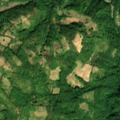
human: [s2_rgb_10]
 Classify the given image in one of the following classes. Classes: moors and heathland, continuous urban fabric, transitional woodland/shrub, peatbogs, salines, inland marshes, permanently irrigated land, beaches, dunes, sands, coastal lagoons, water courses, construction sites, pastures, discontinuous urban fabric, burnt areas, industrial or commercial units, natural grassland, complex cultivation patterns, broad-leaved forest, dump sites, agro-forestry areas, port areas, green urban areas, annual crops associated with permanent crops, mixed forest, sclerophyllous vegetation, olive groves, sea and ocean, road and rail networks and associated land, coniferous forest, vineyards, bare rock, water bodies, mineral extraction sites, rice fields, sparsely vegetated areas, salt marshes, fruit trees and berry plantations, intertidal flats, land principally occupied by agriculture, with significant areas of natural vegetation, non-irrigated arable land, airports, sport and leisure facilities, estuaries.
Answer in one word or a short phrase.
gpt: land principally occupied by agriculture, with significant areas of natural vegetation, broad-leaved forest, natural grassland, transitional woodland/shrub